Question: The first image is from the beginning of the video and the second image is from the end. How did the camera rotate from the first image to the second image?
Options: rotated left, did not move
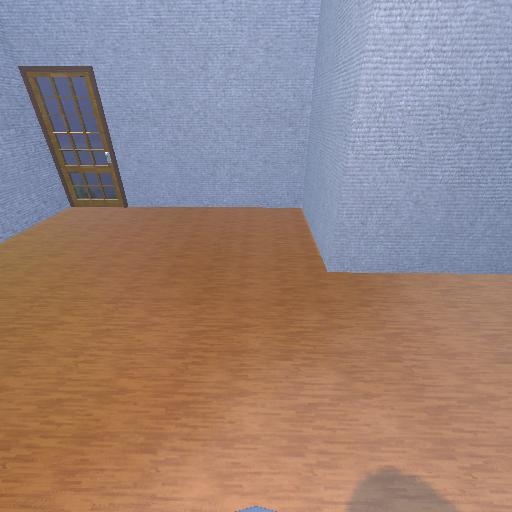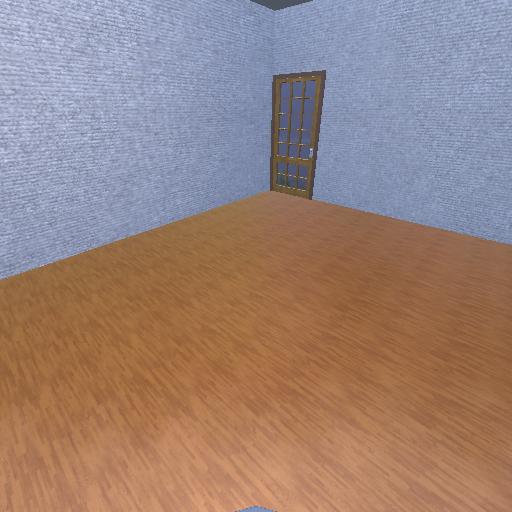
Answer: rotated left